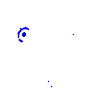
Particle: kaon